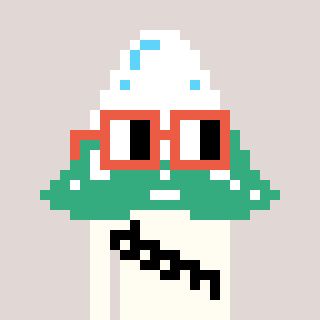
a pixel art character with square orange glasses, a snowy mountain-shaped head and a grayscale-colored body on a warm background